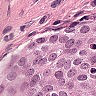
Metastatic tissue present: yes